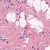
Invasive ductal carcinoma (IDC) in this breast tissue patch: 1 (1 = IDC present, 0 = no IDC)